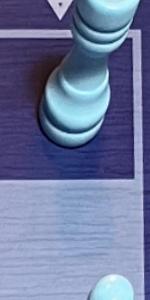
Label: Empty